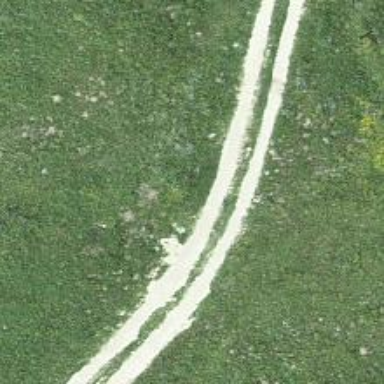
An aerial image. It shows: Gravel track with grade2 quality.